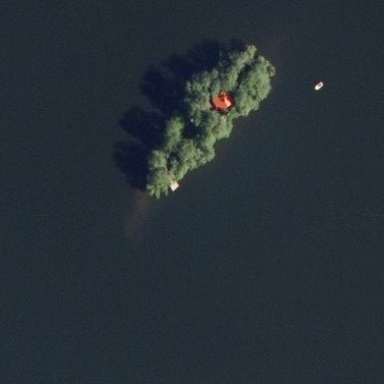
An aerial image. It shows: Islet surrounded by forest.